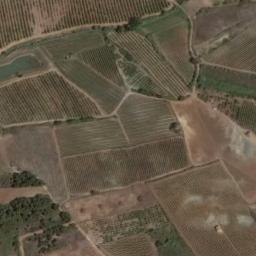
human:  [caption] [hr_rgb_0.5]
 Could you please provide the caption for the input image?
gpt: Most of the terraces are bare land .

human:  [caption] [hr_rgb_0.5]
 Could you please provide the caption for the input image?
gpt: The green plants are on the terrace .

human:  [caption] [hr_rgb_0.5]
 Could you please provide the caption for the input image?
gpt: The bare and green terrace is next to some trees .

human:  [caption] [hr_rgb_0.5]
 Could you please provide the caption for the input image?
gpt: A large layer of brown and green mixed terraces .

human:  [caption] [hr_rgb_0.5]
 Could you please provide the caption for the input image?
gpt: There are some brown terraces and green ones .